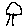
Label: tree